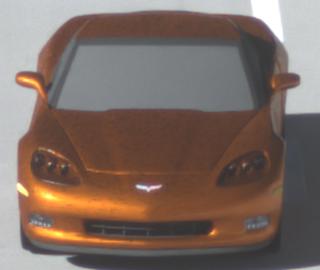
Make: Chevrolet
Model: Corvette Coupé
Detailed model: Corvette (C6) Coupé
Model produced from: 2005/02
Model produced until: 2008/03
Doors: 3
Color: orange
Road condition: dry road
Daytime: morning or afternoon
Contrast: high contrast